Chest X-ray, AP view. Patient: 31 years old, sex F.
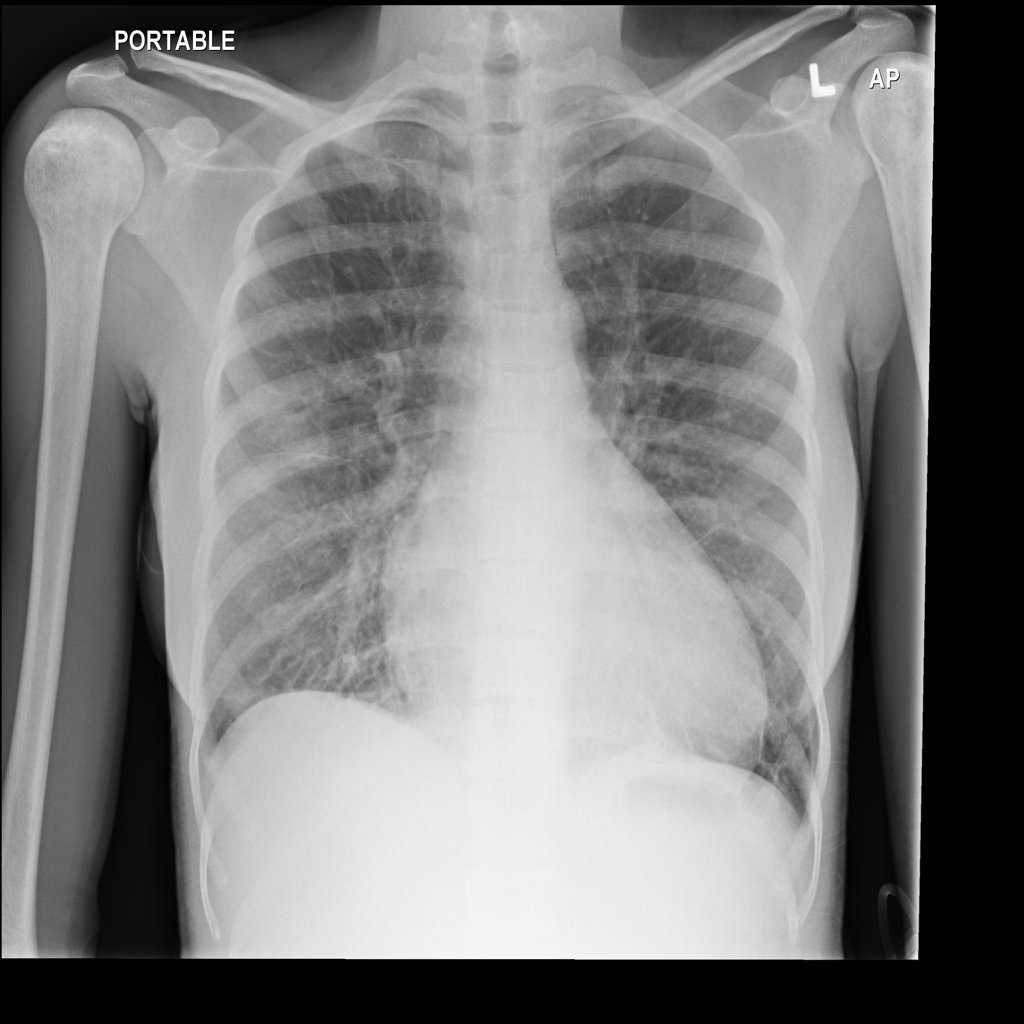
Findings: Infiltration